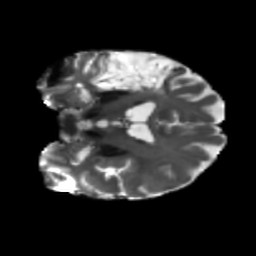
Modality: T2w
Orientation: coronal
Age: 66
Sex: male
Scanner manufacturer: siemens
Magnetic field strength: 3 T
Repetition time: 5.47 s
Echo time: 0.0854 s